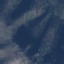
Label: HerbaceousVegetation